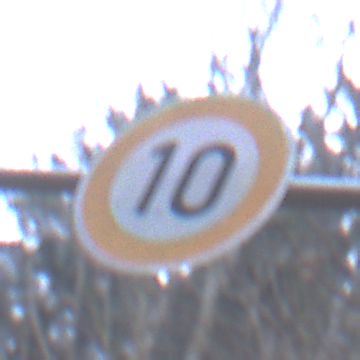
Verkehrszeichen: Geschwindigkeit10
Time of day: MorningAfternoon
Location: Outdoor (Nature)
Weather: Overcast
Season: Winter
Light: Natural